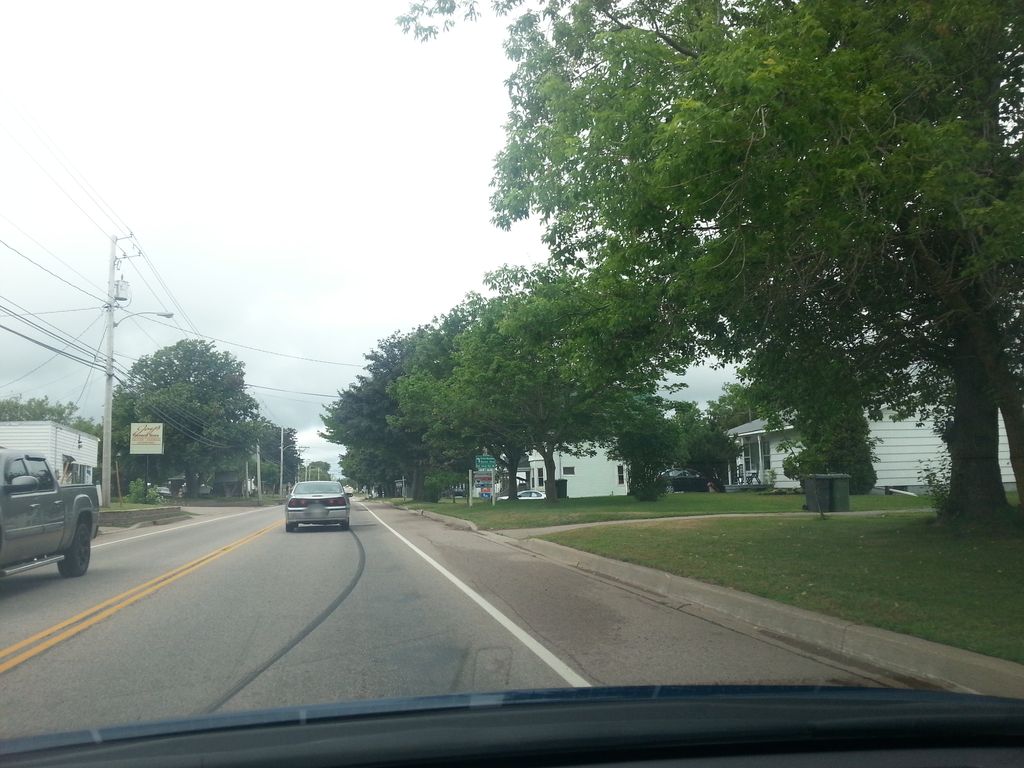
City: charlottetown